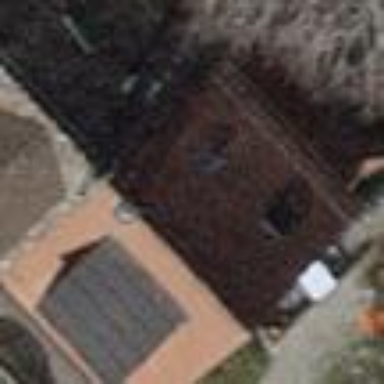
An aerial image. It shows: Semi-detached house.